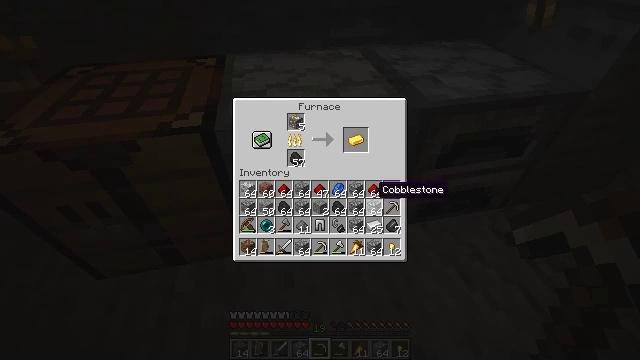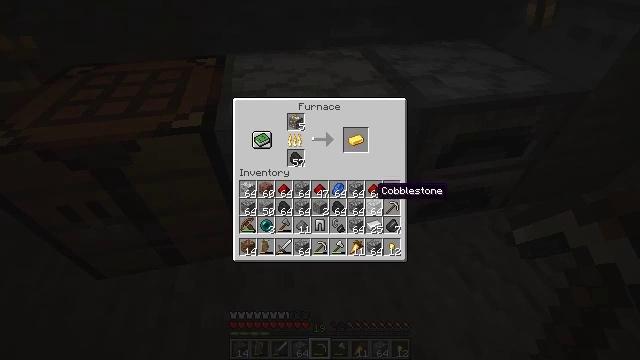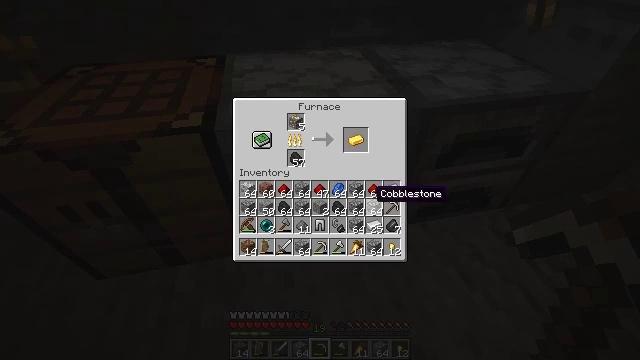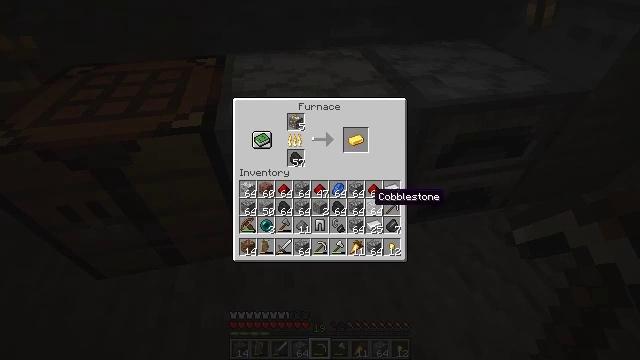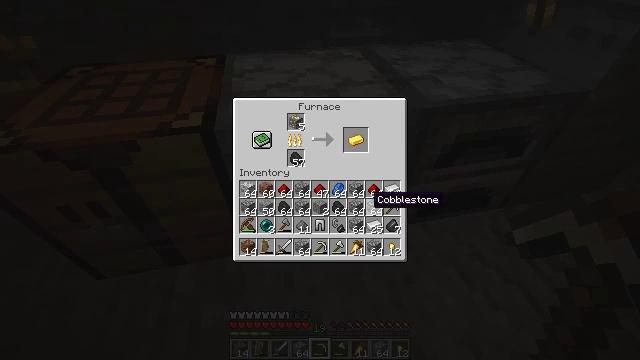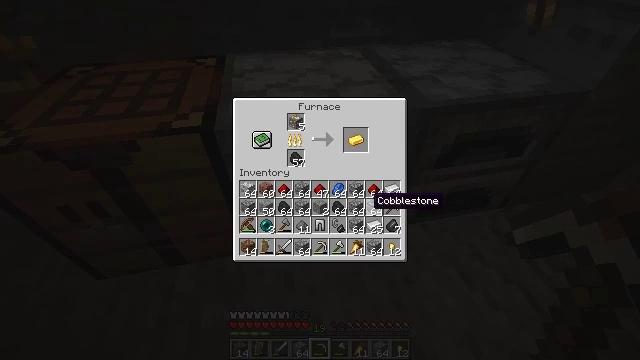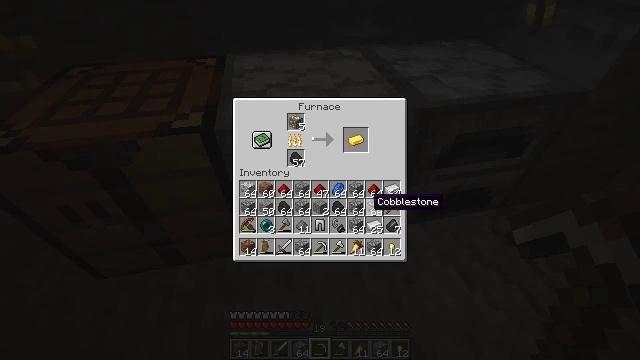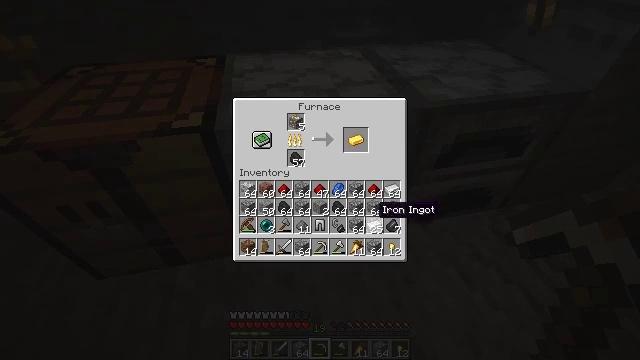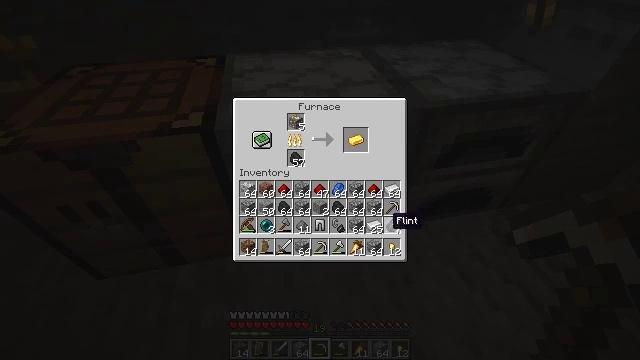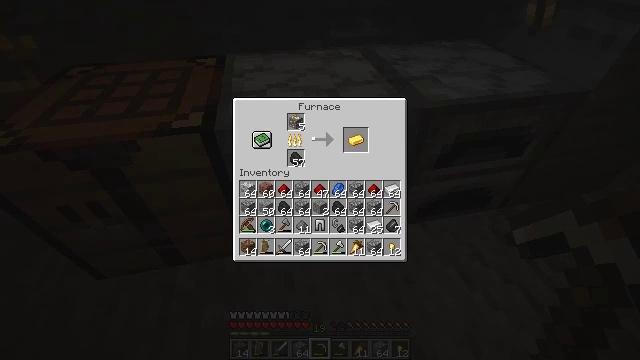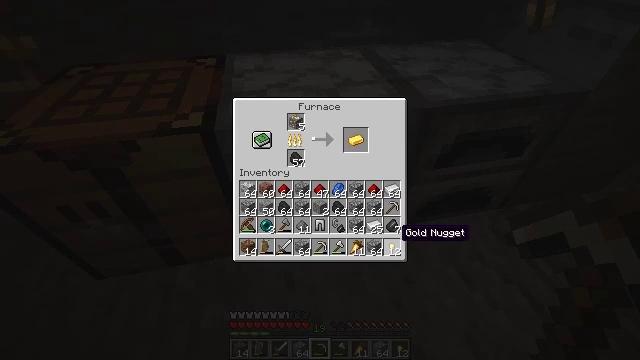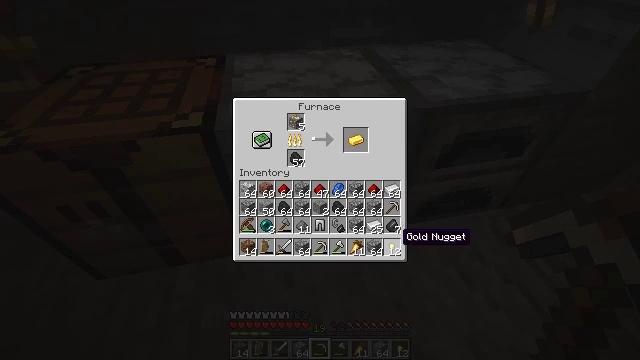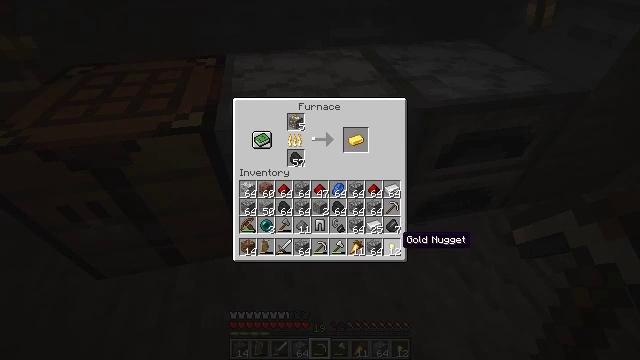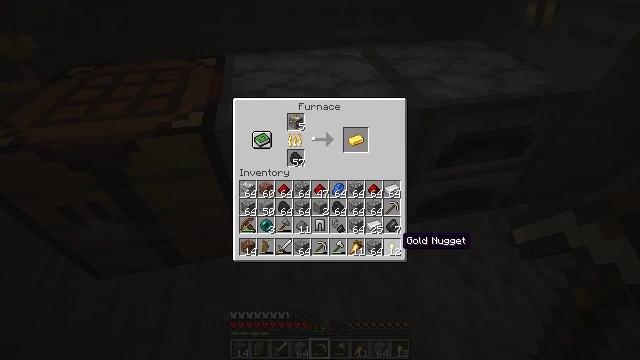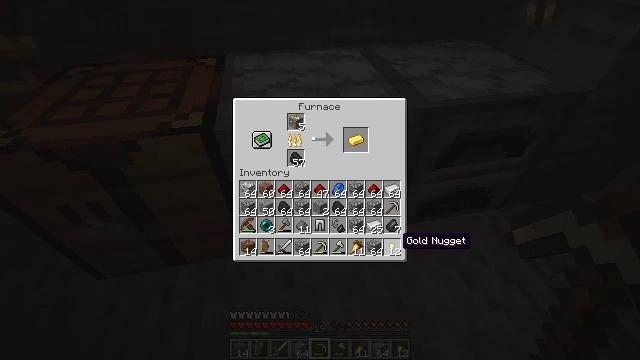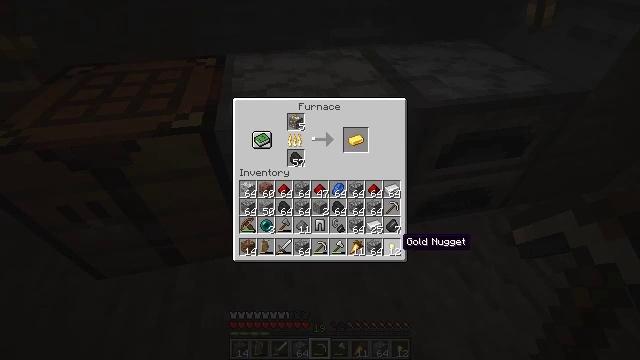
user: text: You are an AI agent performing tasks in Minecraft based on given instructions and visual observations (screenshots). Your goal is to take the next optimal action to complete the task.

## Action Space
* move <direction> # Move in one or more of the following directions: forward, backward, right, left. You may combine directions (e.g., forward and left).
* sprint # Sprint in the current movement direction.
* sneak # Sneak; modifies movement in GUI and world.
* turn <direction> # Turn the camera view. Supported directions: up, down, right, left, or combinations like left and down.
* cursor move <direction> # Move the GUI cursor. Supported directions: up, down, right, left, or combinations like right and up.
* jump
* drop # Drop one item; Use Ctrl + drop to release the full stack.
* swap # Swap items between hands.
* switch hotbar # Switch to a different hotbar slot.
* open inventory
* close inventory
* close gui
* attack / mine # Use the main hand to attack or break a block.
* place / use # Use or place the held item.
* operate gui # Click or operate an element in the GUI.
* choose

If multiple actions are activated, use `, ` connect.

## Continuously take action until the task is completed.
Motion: motion action
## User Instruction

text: Drop a crossbow.
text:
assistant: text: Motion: no_op
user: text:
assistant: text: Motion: no_op
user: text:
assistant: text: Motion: no_op
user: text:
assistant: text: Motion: no_op
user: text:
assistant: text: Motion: no_op
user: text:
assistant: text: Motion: no_op
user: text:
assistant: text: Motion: turn down
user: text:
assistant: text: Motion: turn right and down
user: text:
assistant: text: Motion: turn right and down
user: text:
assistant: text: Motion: no_op
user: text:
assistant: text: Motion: no_op
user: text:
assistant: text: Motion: no_op
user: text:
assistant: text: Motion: no_op
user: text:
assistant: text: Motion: no_op
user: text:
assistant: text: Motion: no_op
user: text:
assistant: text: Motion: no_op
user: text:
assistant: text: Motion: no_op
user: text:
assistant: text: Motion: no_op
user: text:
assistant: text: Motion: no_op
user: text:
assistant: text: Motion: no_op
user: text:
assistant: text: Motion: no_op
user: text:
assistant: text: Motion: no_op
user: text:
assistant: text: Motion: no_op
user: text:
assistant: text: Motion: no_op
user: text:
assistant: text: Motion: no_op
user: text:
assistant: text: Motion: no_op
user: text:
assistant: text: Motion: no_op
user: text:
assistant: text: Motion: no_op
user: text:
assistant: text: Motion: no_op
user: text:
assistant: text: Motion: no_op